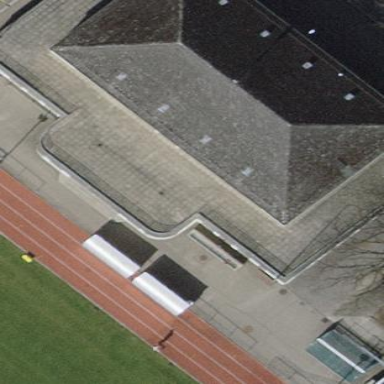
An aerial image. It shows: School building with sports center offering variety of sports activities.